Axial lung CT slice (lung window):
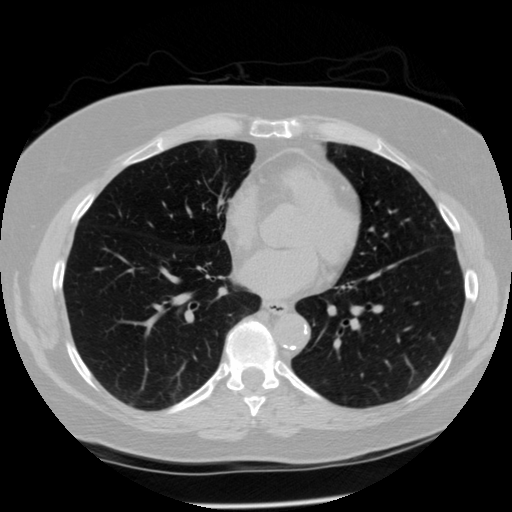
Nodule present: no